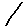
Label: line